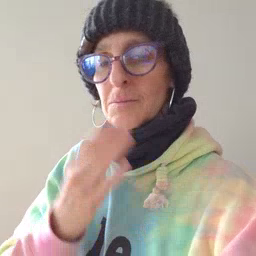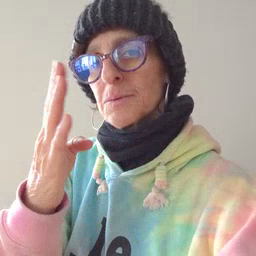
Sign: blue